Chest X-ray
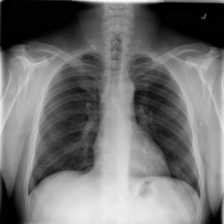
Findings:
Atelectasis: negative
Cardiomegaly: negative
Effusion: negative
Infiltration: negative
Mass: negative
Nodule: negative
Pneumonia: negative
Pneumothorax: negative
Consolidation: negative
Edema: negative
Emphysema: negative
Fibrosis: negative
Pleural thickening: negative
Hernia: negative